Question: I have a question relating to the CSS3 transform property (for text rotating)
Based on my usage of the following;
'''
-webkit-transform: rotate(-90deg);
-moz-transform: rotate(-90deg);
transform: rotate(-90deg);
'''
It seems that the box model changes somewhat i.e. top/right/bottom/left get calculated differently. Also width/height and floats seem to get affected.
Take this example image below;

Could you please explain me in simple terms
1. What is the exact impact of rotating text (say by 90 degrees as shown above) on top/right/bottom/left padding/margin, etc
2. Say if we have 2 floating elements. One which has the above rotated text and other div with some other content like below;
I wanted to understand how to make the 2nd div (Right panel) start exactly after the 1st div (Rotated text) ?
'''
<div class="fl text-transform-class">My Classes</div>
<div class="fl">Right Panel</div>
'''
Thank you.
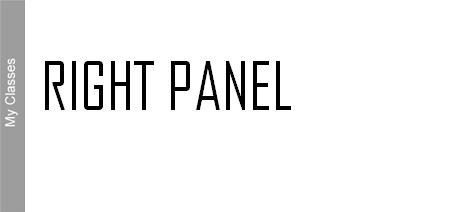
Answer: If I'm not mistaken elements are part of the normal flow or are floated as if they are not transformed. Once their position has been established, then the transformation or transition is performed. The transformation or transition will not have any influence on the document flow or any floating anymore.
What side is top, left, right or bottom does get affected by the transformation. So if you apply a border to the top of the rotated div in your example, the border will show up on the left side.
EDIT:
In order to hopefully help you understand it a bit more, I've created a sample which is similar to yours but I've added padding, margin and top and bottom borders which hopefully illustrate what is what. I've also added background colors and borders
to clearly see the size of block elements and how they are rotate.
'''
<!DOCTYPE html>
<html>
<head>
<style type="text/css">
body {
margin: 0;
}
.fl {
border-top: solid 2px #ff0000;
border-bottom: solid 2px #00ff00;
float: left;
color: #ffffff;
padding: 10px 30px;
}
.left {
-webkit-transform: rotate(-90deg);
-moz-transform: rotate(-90deg);
-ms-transform: rotate(-90deg);
-o-transform: rotate(-90deg);
transform: rotate(-90deg);
-webkit-transform-origin: 100% 0;
-moz-transform-origin: 100% 0;
-ms-transform-origin: 100% 0;
-o-transform-origin: 100% 0;
transform-origin: 100% 0;
background-color: #808080;
height: 50px;
width: 300px;
margin-left: -360px;
}
.right {
background: #404040;
height: 300px;
width: 300px;
margin-top: 18px;
margin-left:74px;
}
span {
display: block;
width: 100%;
height: 100%;
background-color: #A0A0A0;
}
</style>
</head>
<body>
<div class="fl left"><span>Rotated text</span></div>
<div class="fl right"><span>Other content</span></div>
</body>
</html>
'''
It's important to remember that everything is laid out before the transformation is applied.
The most interesting part about this example I think is how the margins do get applied in order to align both divs next to each other and align them both to the left side of the page. If no margin and transformation would be applied, the left side div would be floated against the left side of the page and the right side div would be floated against that.
If we would then just add the transformation (no margins yet), the div would get rotated -90 degrees (with the right top as origin) and would end up on top of the right side div. At the same time, it would also leave a big white gap on the left side where the left div was originally positioned. Remember, transformations do not affect floating.
In order to get both elements visually aligned to the left side of the page again we have to apply a margin. In order to get the left div to the left side we have to apply a negative margin to the left side. This might be confusing but remember that the margin is applied before the transformation. So in order to get the div appear on the spot we want it after the transformation, we first have to move it before the transformation by -360 pixels (= 300 width + 30 padding left + 30 padding right) to the left side so that it appears at exactly 0 pixels after the -90 degrees rotation.
The right side div is floated against the left side div. So it's effectively positioned at x position 360. Because we move the left side div to the left with a negative margin of -360 pixels it will now end up at pixel 0. So it's on the same position as the left side div after the transformation. In order to visually align it to the right side of the left div we have to apply a positive margin to it. How much? Another possibly confusing part is that we here have to calculate that based on the rotated left div as we have to align it visually to the rotated left div. So it's 50 (height = width of rotated div) + 10 (top padding) + 10 (bottom padding) + 2 x 2 (2 x top/bottom border) = 74 pixels.
I've added another margin to the top of the right div of 18 pixels to visually align the span's content areas. Hope this all helps in understanding that all padding, margin, position and floating is always calculated pre-transformation.